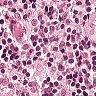
Metastatic tissue present: no